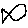
Label: fish